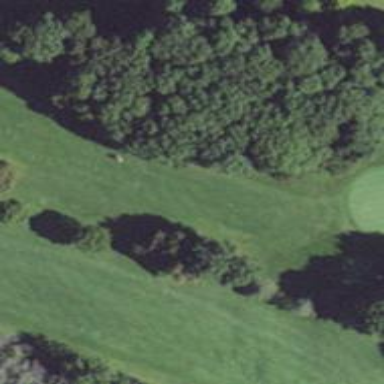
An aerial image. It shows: Golf hole.